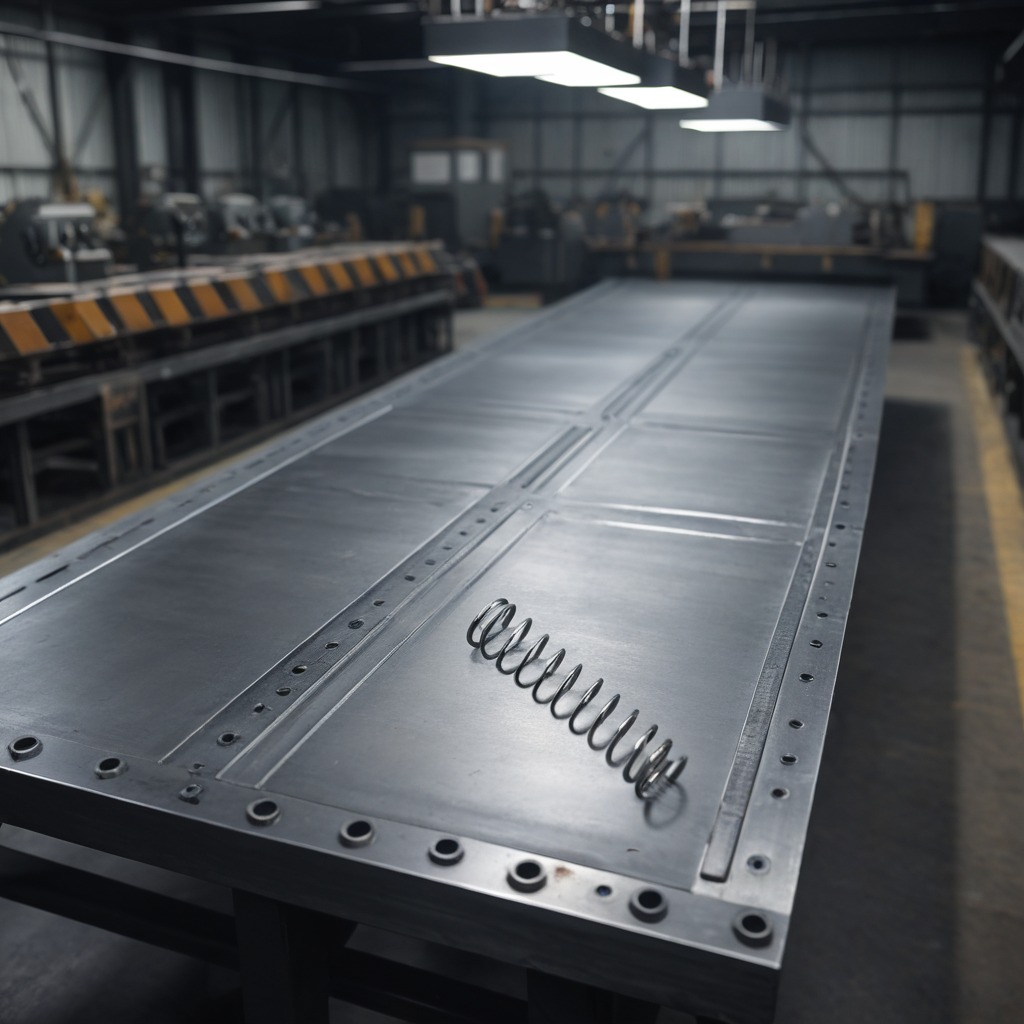
A coiled metal spring is lying on the cold steel table in a mining workshop.